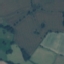
Label: Pasture